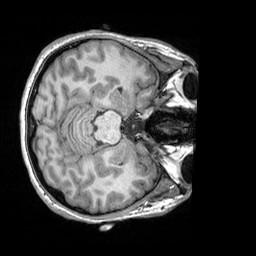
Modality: T1w
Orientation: axial
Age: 29
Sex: female
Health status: healthy
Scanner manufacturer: siemens
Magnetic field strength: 3 T
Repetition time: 2.3 s
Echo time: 0.00303 s